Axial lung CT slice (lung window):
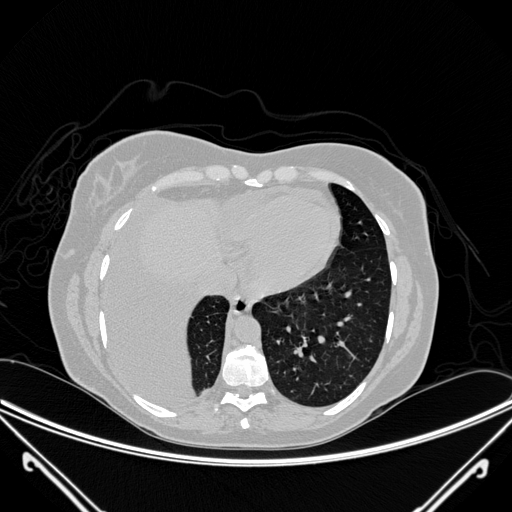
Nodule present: no